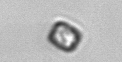
Label: Thalassiosira